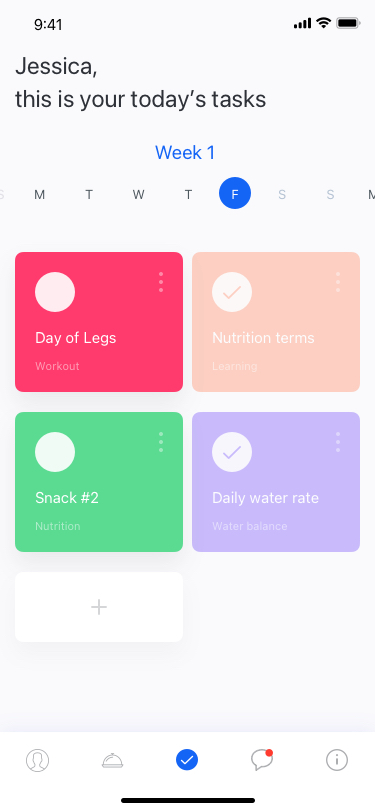
Text in this UI design:
Jessica,
this is your today’s tasks
Week 1
M
T
W
T
F
S
S
M